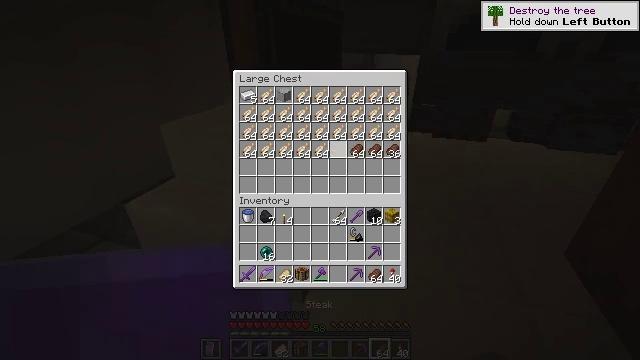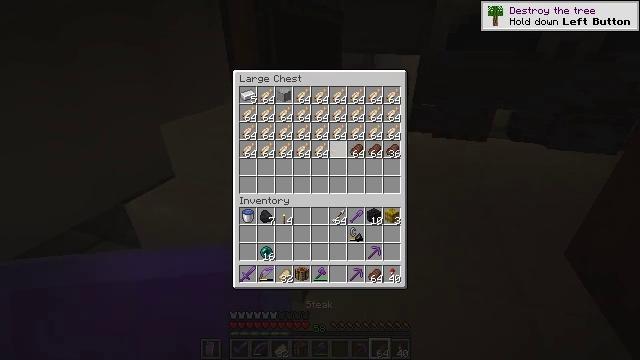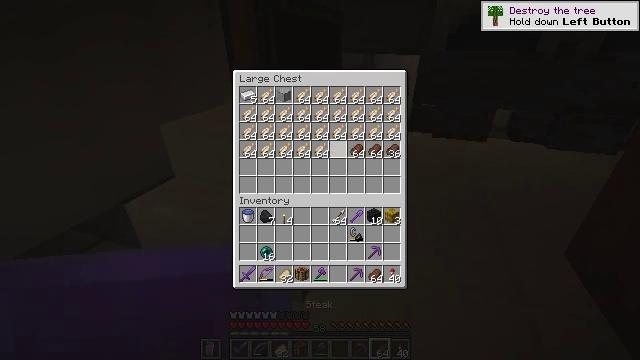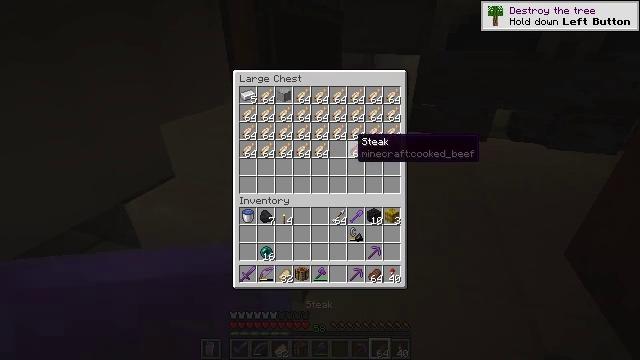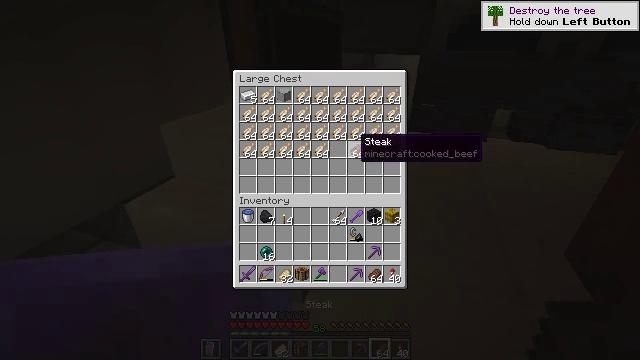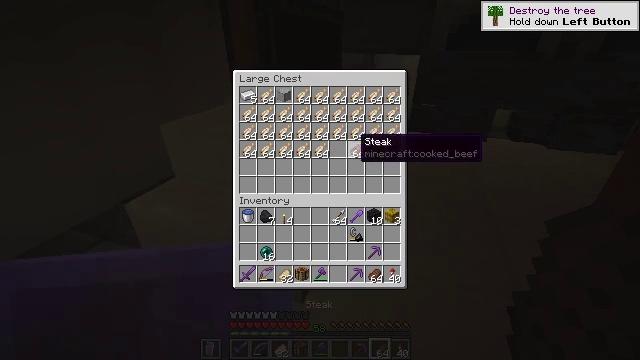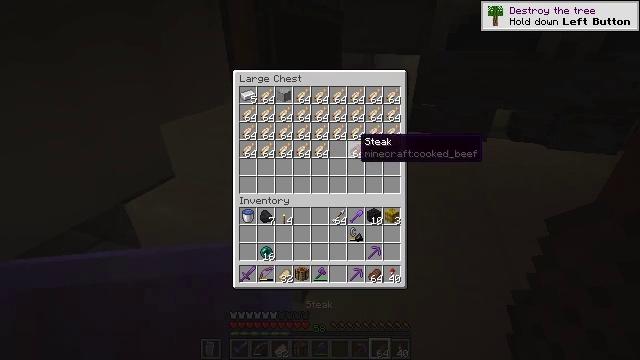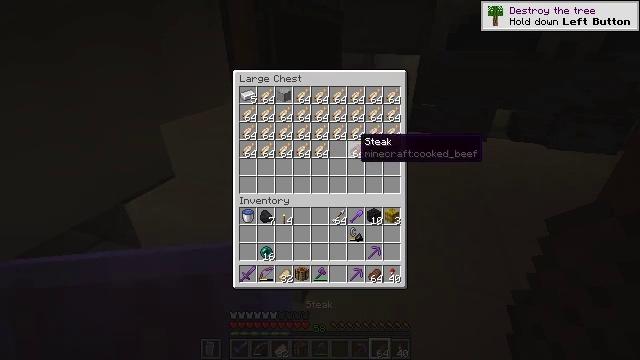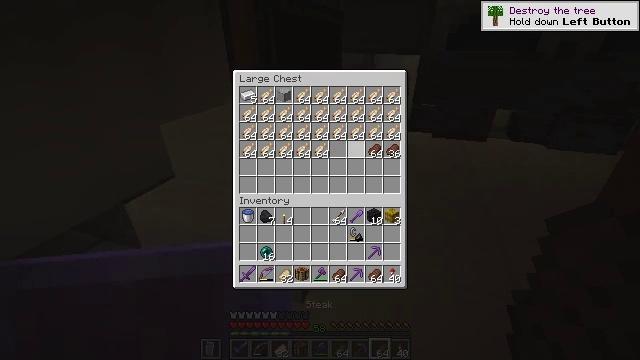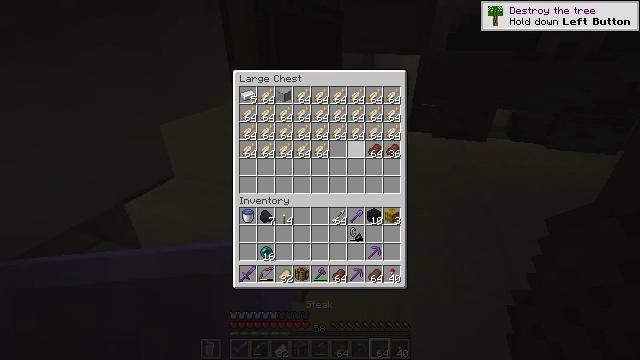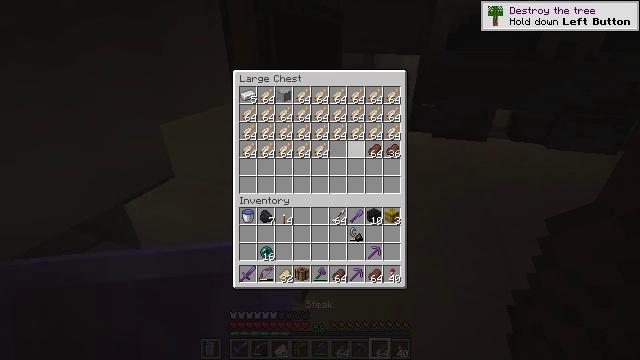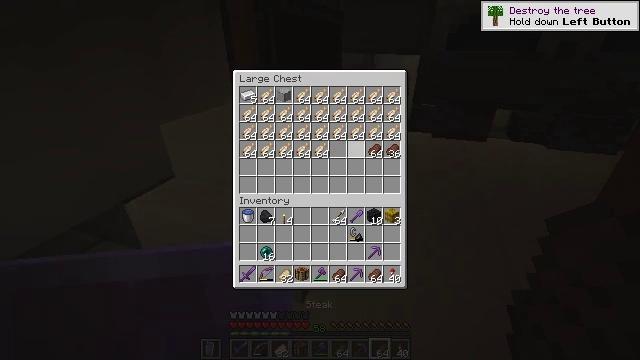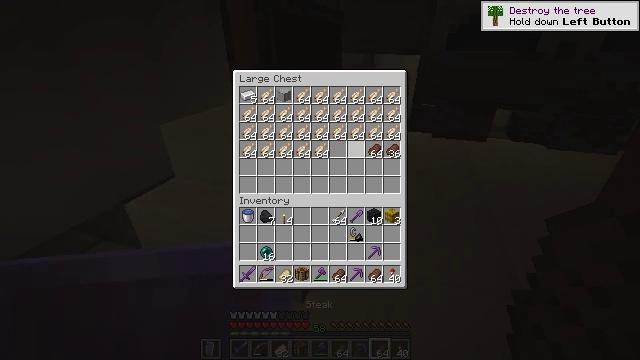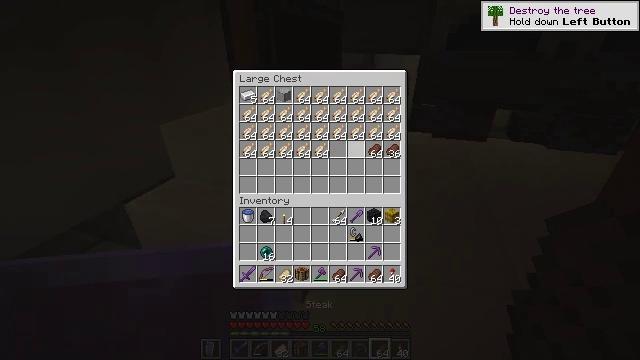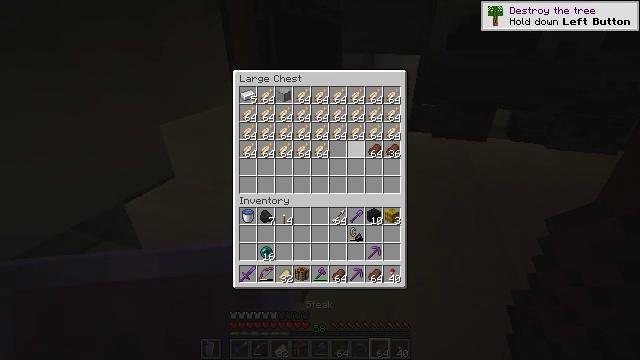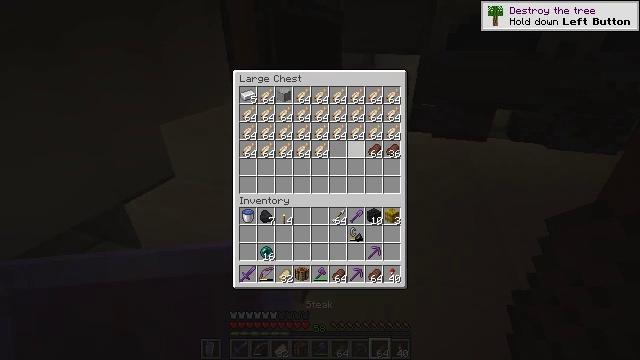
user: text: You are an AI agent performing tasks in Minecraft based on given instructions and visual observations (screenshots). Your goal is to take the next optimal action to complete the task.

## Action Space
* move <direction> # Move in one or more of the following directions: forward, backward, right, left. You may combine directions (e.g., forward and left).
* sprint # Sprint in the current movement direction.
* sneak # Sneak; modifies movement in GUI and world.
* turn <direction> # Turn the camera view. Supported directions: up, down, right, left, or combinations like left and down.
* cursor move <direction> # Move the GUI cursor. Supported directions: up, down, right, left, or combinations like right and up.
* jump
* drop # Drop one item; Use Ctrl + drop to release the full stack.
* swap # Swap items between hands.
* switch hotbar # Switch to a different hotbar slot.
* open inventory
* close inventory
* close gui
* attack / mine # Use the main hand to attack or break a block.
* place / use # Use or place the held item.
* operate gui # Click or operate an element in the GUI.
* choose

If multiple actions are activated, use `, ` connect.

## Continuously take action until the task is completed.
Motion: motion action
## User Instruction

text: Mine the orange shulker box.
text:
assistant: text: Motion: sneak
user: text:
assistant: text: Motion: sneak
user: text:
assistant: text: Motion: sneak
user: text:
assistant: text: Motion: sneak
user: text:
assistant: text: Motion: sneak
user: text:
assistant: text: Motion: sneak
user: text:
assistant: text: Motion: sneak
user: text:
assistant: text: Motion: sneak, attack / mine
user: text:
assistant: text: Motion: sneak, attack / mine
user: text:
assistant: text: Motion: sneak, attack / mine
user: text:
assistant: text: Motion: sneak
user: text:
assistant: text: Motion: sneak
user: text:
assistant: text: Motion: sneak
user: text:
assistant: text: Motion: sneak
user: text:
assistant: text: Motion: sneak
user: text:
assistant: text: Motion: sneak
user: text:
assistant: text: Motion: sneak
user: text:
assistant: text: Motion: sneak
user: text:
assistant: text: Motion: sneak
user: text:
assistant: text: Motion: sneak
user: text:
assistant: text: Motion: sneak
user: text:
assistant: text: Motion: sneak
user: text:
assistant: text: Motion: sneak
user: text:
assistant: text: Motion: sneak, turn left
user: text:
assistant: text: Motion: sneak
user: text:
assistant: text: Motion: sneak
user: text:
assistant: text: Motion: sneak
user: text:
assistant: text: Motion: sneak
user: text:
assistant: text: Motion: sneak
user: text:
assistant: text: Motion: sneak